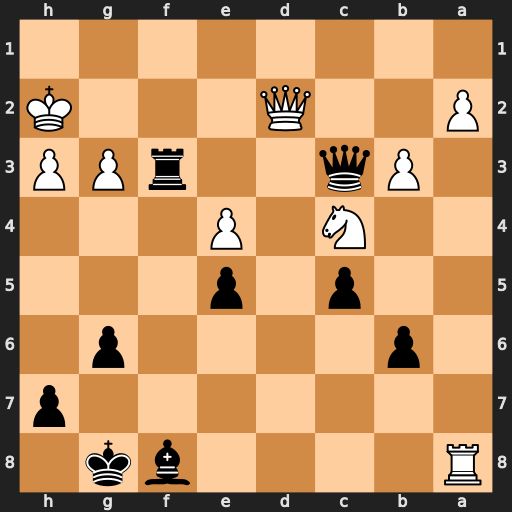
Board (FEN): R4bk1/7p/1p4p1/2p1p3/2N1P3/1Pq2rPP/P2Q3K/8
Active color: b
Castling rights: -
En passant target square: -
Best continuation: Qxd2+ Nxd2 Rf2+ Kg1 Rxd2